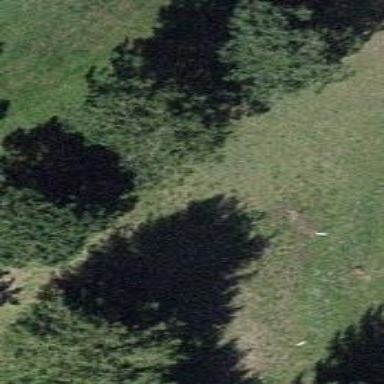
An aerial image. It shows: Beautiful tree in nature.